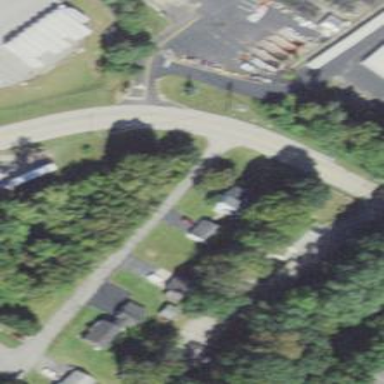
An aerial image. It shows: Residential driveway used as service road.